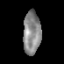
Tissue: prostate
Cell type: T cells
Senescence score: 0.3437
Nuclear area (px): 752
Mean DAPI intensity: 135.306